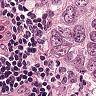
Metastatic tissue present: yes